Question: It's reasonable to set the plot region just around the data points, and not requiring the two meet at the origin, but sometimes it's desirable to have exactly that.
I am trying to achieve that with the grid package but not getting what I want:
'''
require(grid)
grid.newpage()
pushViewport(plotViewport(c(5, 5, 5 ,5)))
pushViewport(dataViewport(1:10, 1:10))
grid.points(1:10, 1:10, default.units='native')
grid.xaxis(at=0:10)
grid.yaxis(at=0:10)
'''

How can this be done in both the grid system and the tranditional R graphics system?
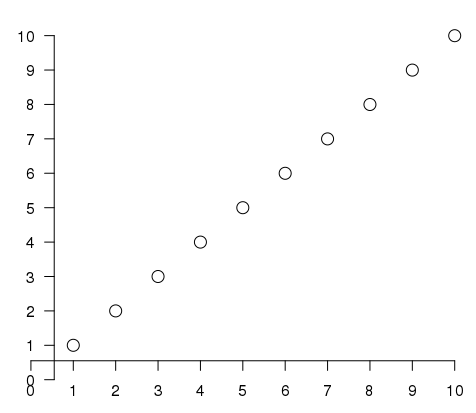
Answer: I think your problem comes from the extension argument in dataViewport
'''
require(grid)
grid.newpage()
pushViewport(plotViewport(c(5, 5, 5 ,5)))
pushViewport(dataViewport(0:10, 0:10, extension=c(0,0)))
grid.points(1:10, 1:10, default.units='native')
grid.xaxis(at=0:10)
grid.yaxis(at=0:10)
'''
In base graphics,
'''
plot(1:10, 1:10, xaxs="i", yaxs="i", xlim=c(0,10), ylim=c(0,10))
'''